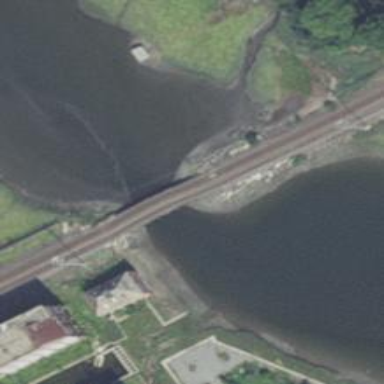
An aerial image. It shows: Railway with two tracks on embankment.